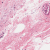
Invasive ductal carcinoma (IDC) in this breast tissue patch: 0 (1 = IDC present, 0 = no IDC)